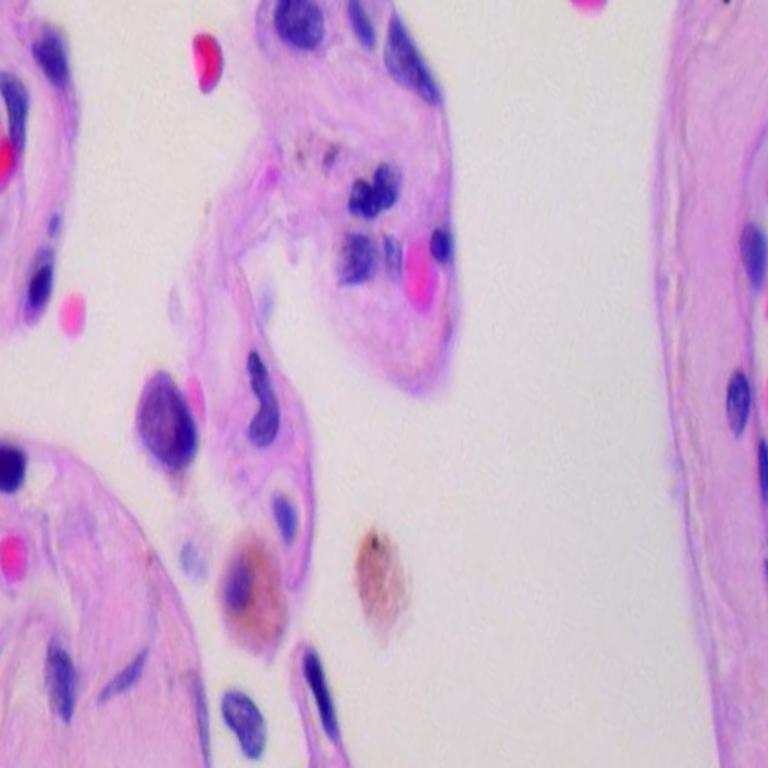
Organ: lung
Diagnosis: benign